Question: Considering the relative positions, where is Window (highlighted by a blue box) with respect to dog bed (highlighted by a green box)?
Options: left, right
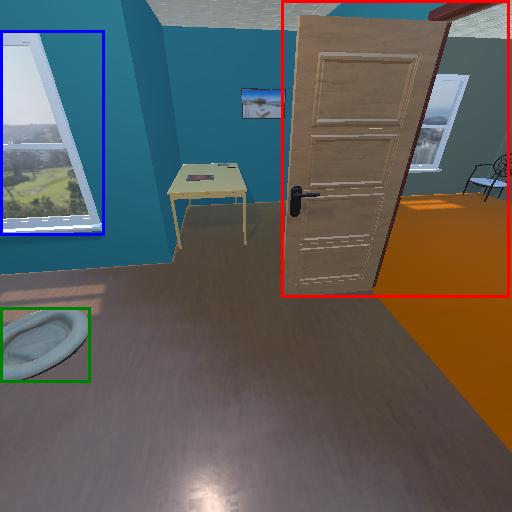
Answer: left